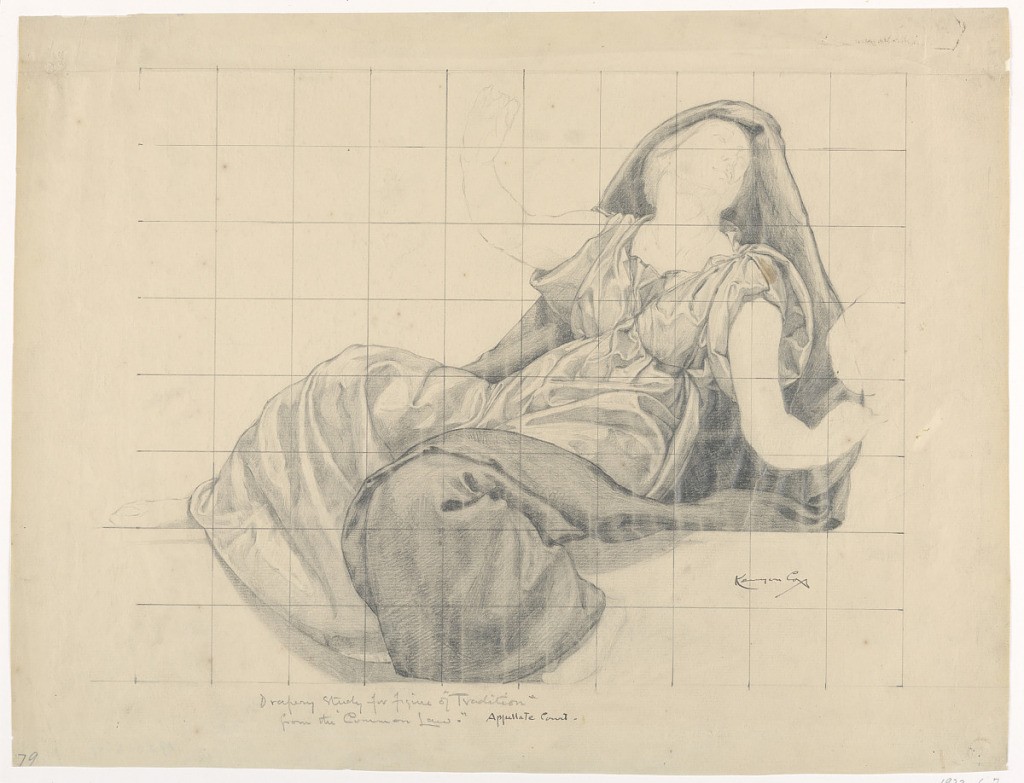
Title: Study for "The Common Law," "The Reign of the Law," Appellate Division Court House, New York, NY
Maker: Kenyon Cox, American, 1856–1919
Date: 1898–1899
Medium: Graphite on paper
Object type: Drawing
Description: A female figure is reclining with arms extended. The paper is squared for transferring the image.